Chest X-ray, AP view. Patient: 75 years old, sex F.
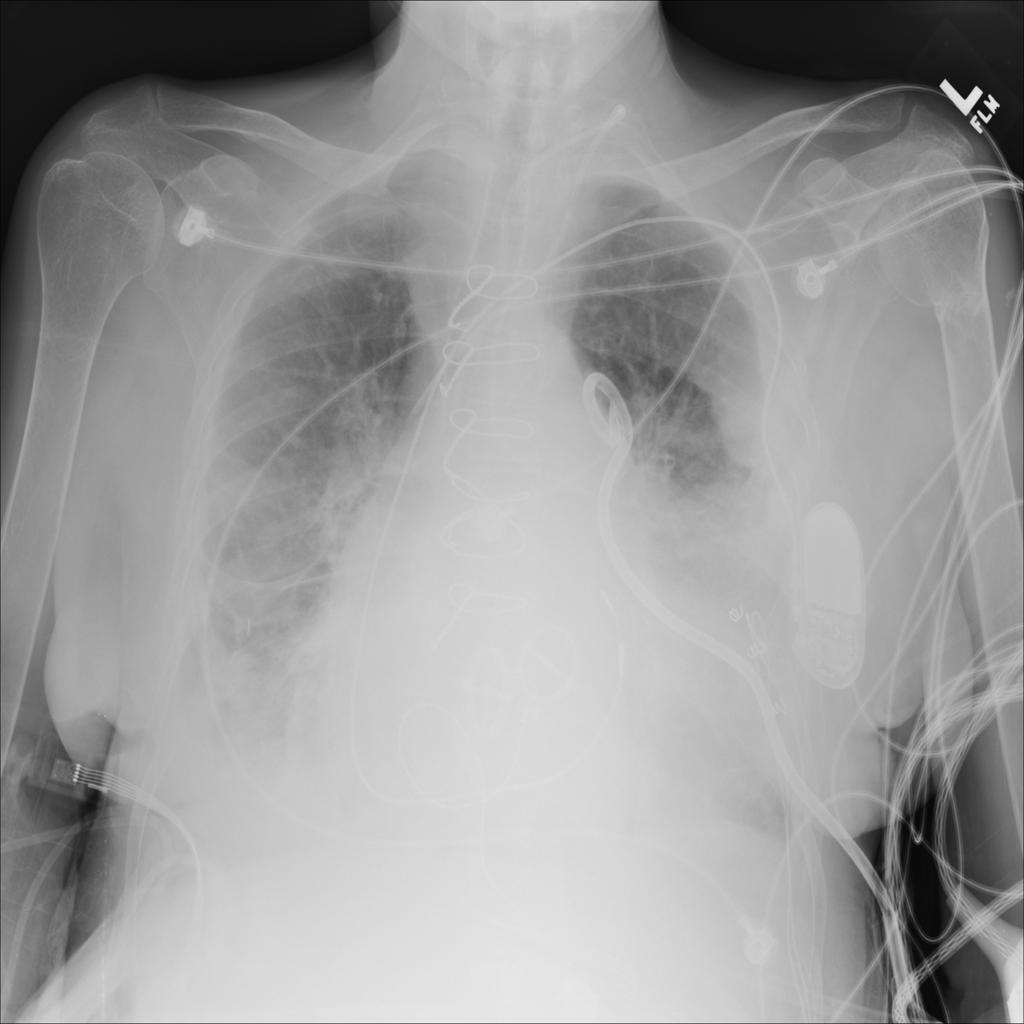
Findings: Consolidation